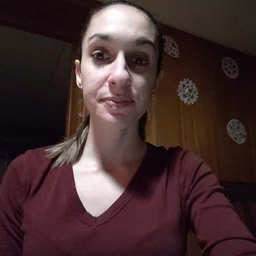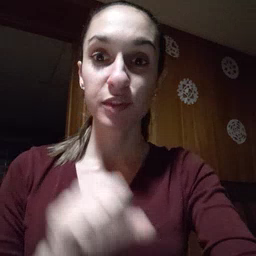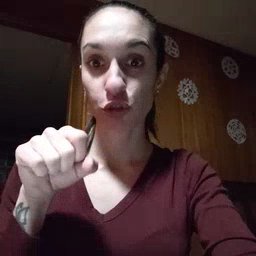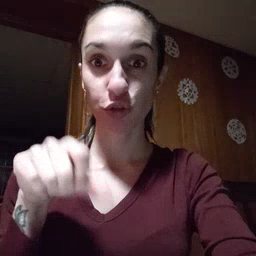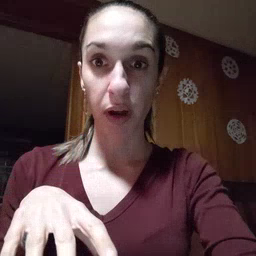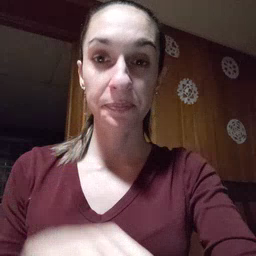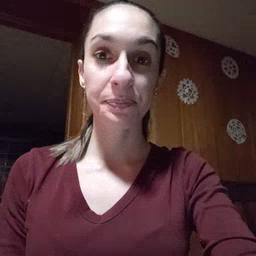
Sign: drop